Question: I searched all over the Internet and also on this forum but i can't find a way to achieve something like the table below. I'm using 4.7.1.
Please could give me a hint?

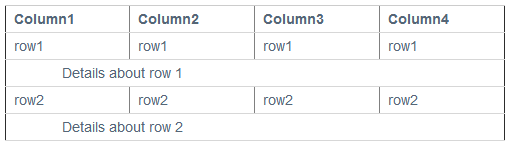
Answer: It is quite easy. You should add the element to the band below the with fields.
Here is a sample.
The report design in :

The file:
'''
<?xml version="1.0" encoding="UTF-8"?>
<jasperReport ..>
<queryString>
<![CDATA[SELECT id, street, city FROM ADDRESS]]>
</queryString>
<field name="ID" class="java.lang.Integer"/>
<field name="STREET" class="java.lang.String"/>
<field name="CITY" class="java.lang.String"/>
<columnHeader>
<band height="20" splitType="Stretch">
<staticText>
<reportElement x="0" y="0" width="100" height="20"/>
<box>
<topPen lineWidth="1.0"/>
<leftPen lineWidth="1.0"/>
<bottomPen lineWidth="1.0"/>
<rightPen lineWidth="1.0"/>
</box>
<textElement textAlignment="Center" verticalAlignment="Middle">
<font isBold="true" isItalic="true"/>
</textElement>
<text><![CDATA[Id]]></text>
</staticText>
<staticText>
<reportElement x="100" y="0" width="100" height="20"/>
<box>
<topPen lineWidth="1.0"/>
<leftPen lineWidth="1.0"/>
<bottomPen lineWidth="1.0"/>
<rightPen lineWidth="1.0"/>
</box>
<textElement textAlignment="Center" verticalAlignment="Middle">
<font isBold="true" isItalic="true"/>
</textElement>
<text><![CDATA[City]]></text>
</staticText>
<staticText>
<reportElement x="200" y="0" width="100" height="20"/>
<box>
<topPen lineWidth="1.0"/>
<leftPen lineWidth="1.0"/>
<bottomPen lineWidth="1.0"/>
<rightPen lineWidth="1.0"/>
</box>
<textElement textAlignment="Center" verticalAlignment="Middle">
<font isBold="true" isItalic="true"/>
</textElement>
<text><![CDATA[Street]]></text>
</staticText>
</band>
</columnHeader>
<detail>
<band height="40" splitType="Stretch">
<textField>
<reportElement x="0" y="0" width="100" height="20"/>
<box leftPadding="10">
<topPen lineWidth="1.0"/>
<leftPen lineWidth="1.0"/>
<bottomPen lineWidth="1.0"/>
<rightPen lineWidth="1.0"/>
</box>
<textElement/>
<textFieldExpression><![CDATA[$F{ID}]]></textFieldExpression>
</textField>
<textField>
<reportElement x="100" y="0" width="100" height="20"/>
<box leftPadding="10">
<topPen lineWidth="1.0"/>
<leftPen lineWidth="1.0"/>
<bottomPen lineWidth="1.0"/>
<rightPen lineWidth="1.0"/>
</box>
<textElement/>
<textFieldExpression><![CDATA[$F{CITY}]]></textFieldExpression>
</textField>
<textField>
<reportElement x="200" y="0" width="100" height="20"/>
<box leftPadding="10">
<topPen lineWidth="1.0"/>
<leftPen lineWidth="1.0"/>
<bottomPen lineWidth="1.0"/>
<rightPen lineWidth="1.0"/>
</box>
<textElement/>
<textFieldExpression><![CDATA[$F{STREET}]]></textFieldExpression>
</textField>
<textField>
<reportElement x="0" y="20" width="300" height="20"/>
<box leftPadding="10">
<topPen lineWidth="1.0"/>
<leftPen lineWidth="1.0"/>
<bottomPen lineWidth="1.0"/>
<rightPen lineWidth="1.0"/>
</box>
<textElement/>
<textFieldExpression><![CDATA["Details about row " + $V{REPORT_COUNT}]]></textFieldExpression>
</textField>
</band>
</detail>
</jasperReport>
'''
The result will be: